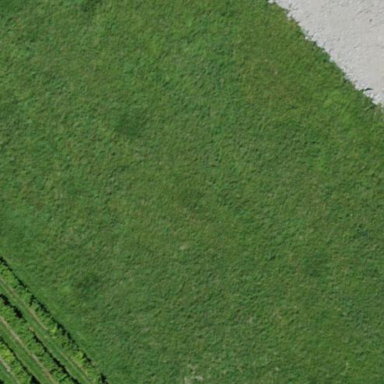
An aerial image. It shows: Vast expanse of grassland.